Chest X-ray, AP view. Patient: 25 years old, sex F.
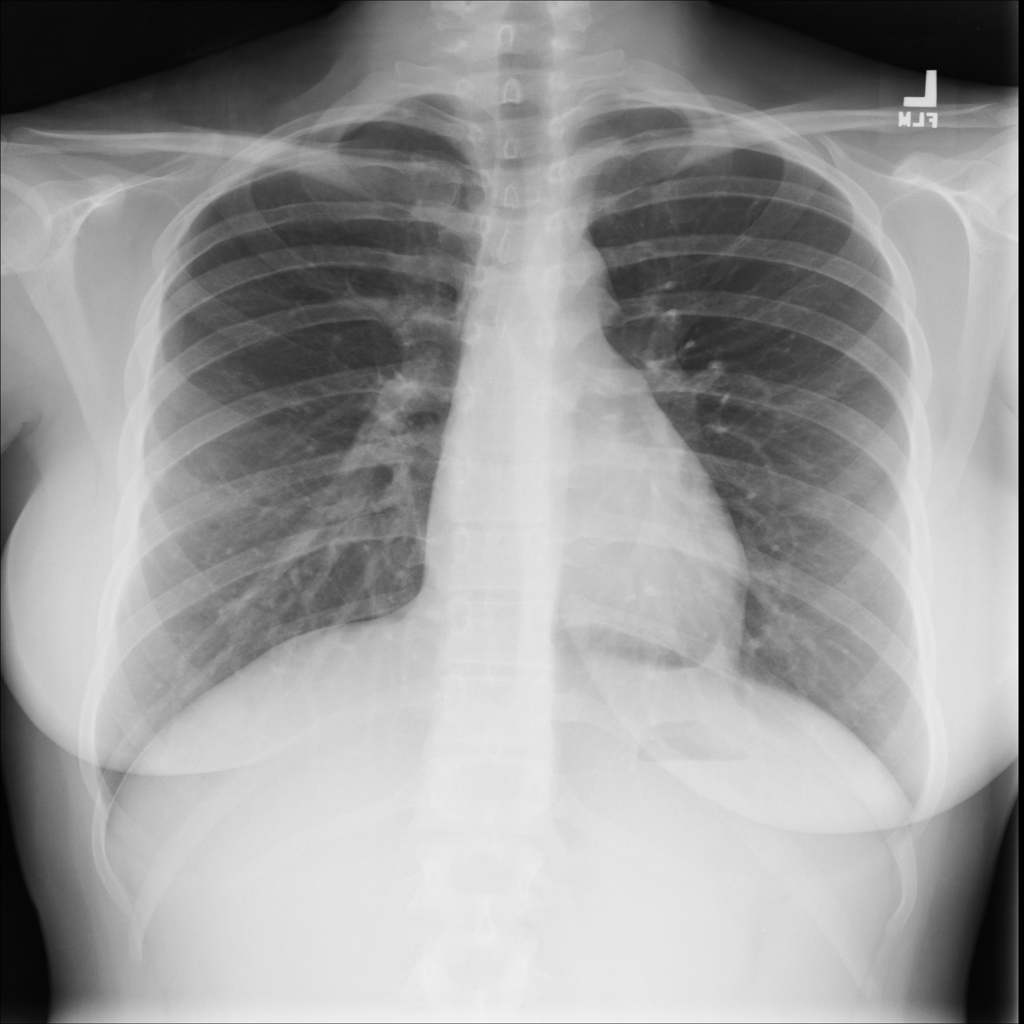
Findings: No Finding